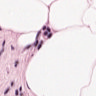
Metastatic tissue present: no